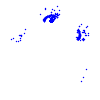
Particle: electron